Question: Is it possible to do Boolean operations between polygons?
I want to do a figure like this in OpenGL and I thinking of doing it with a sphere and four subtractions with four smaller spheres.

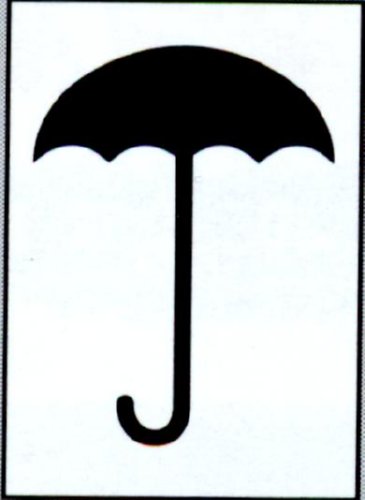
Answer: No, that's not possible with just OpenGL.
OpenGL is a very low level API. it allows you to display polygons and that's about it.
What you're describing is usually done in the application level above OpenGL.
Look at the bottom of this article for some references on libraries that does that:
<URL>